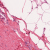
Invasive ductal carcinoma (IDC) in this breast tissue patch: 0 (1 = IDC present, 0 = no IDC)